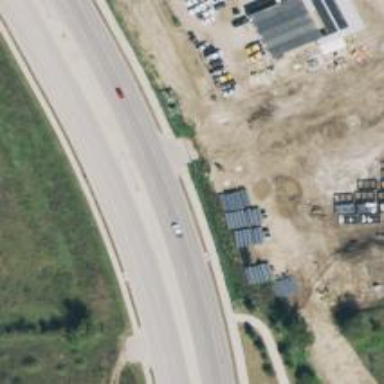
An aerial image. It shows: Tertiary link road.